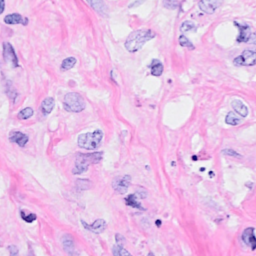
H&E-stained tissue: Breast